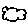
Label: cloud